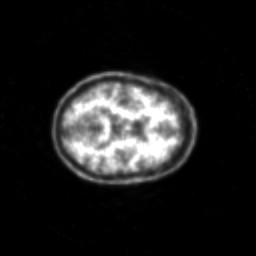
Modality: PET
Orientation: axial
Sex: female
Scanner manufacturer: siemens